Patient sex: F
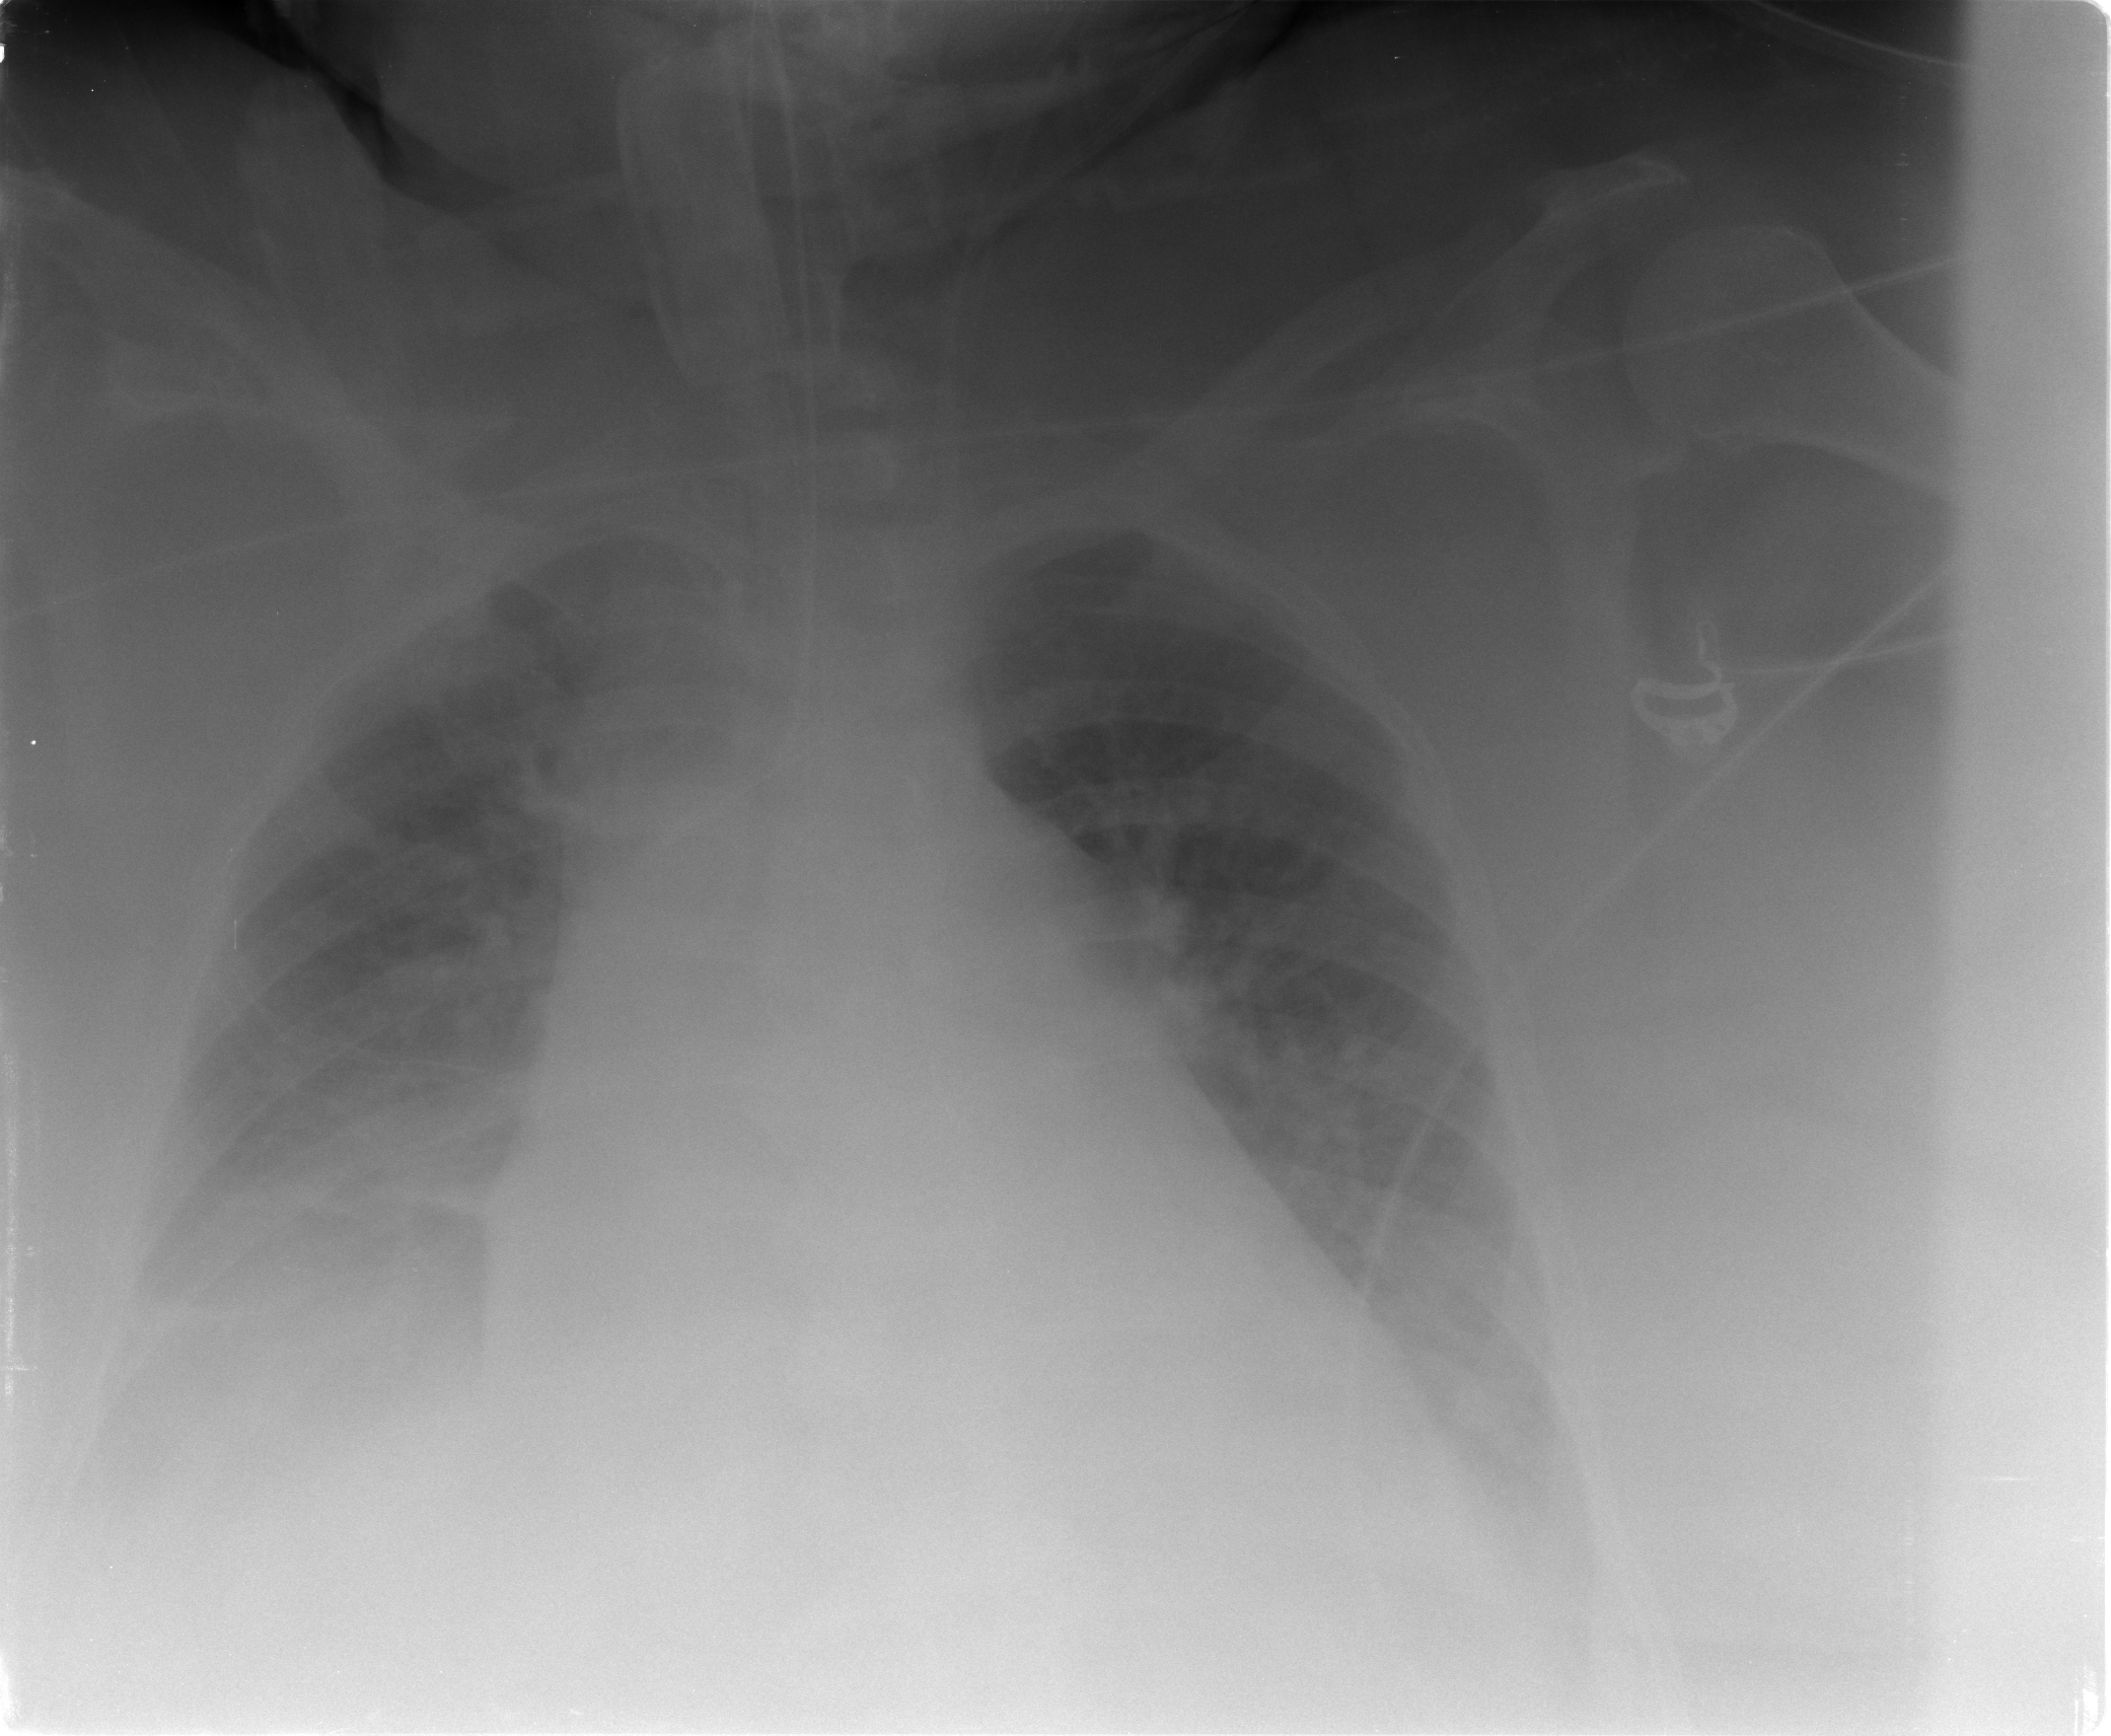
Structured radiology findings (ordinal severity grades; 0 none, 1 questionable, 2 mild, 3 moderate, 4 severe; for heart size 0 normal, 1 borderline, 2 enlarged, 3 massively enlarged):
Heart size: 2
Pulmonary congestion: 2
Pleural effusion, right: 3
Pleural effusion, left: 2
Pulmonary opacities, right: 2
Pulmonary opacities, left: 2
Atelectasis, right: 2
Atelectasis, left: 2